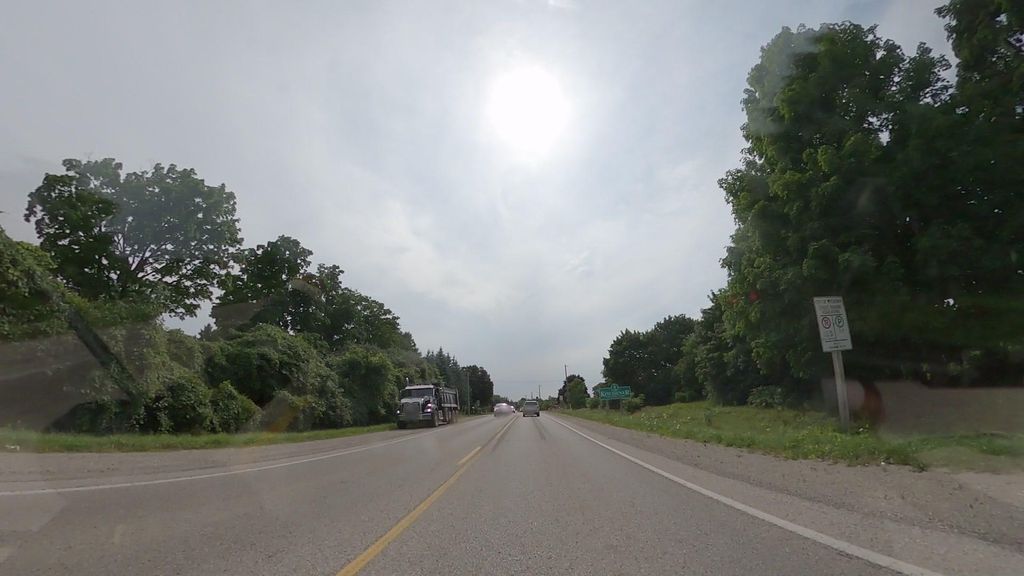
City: kitchener-waterloo